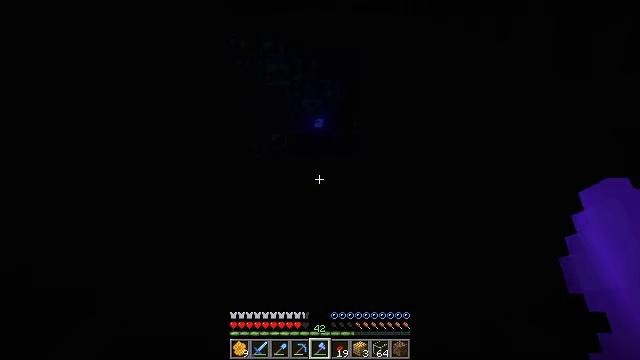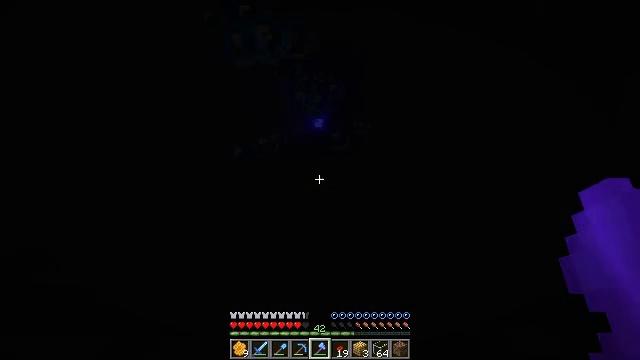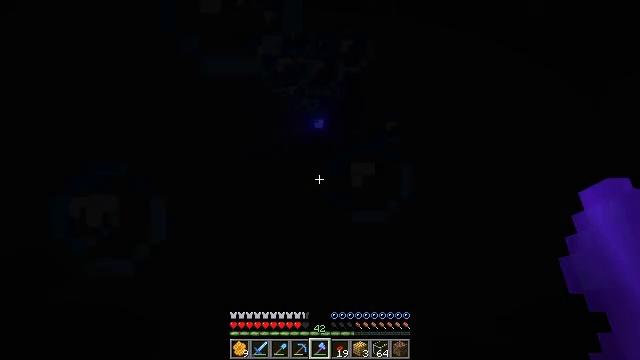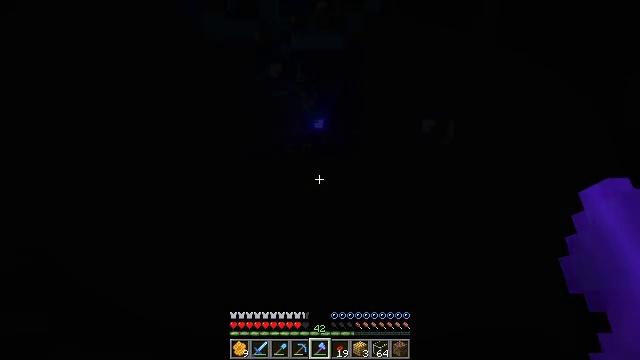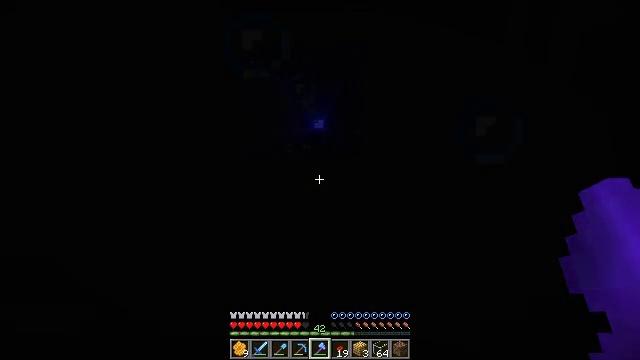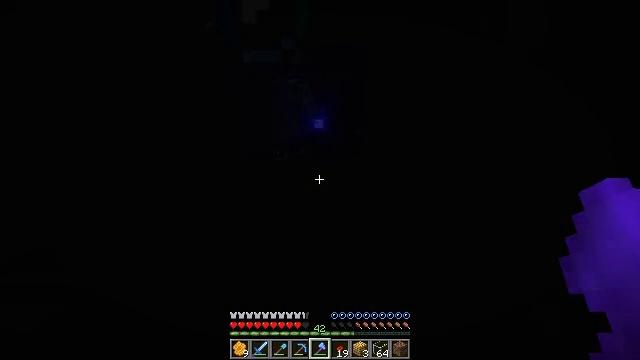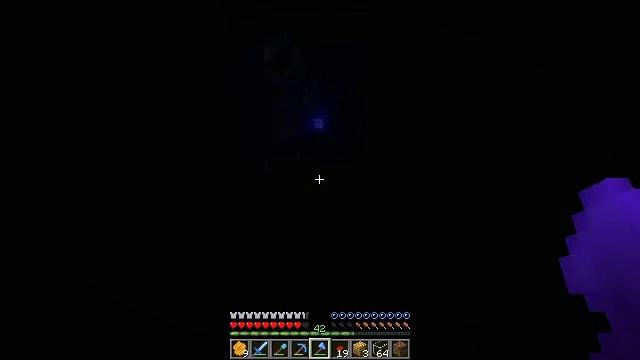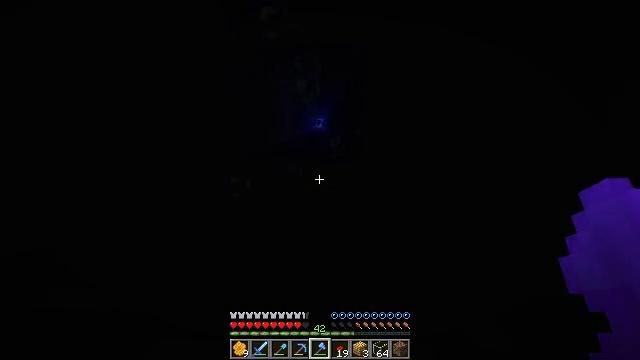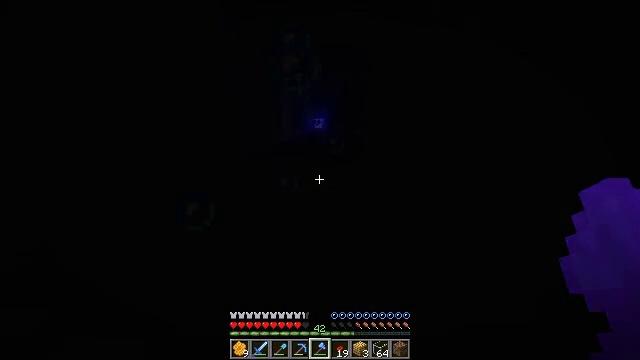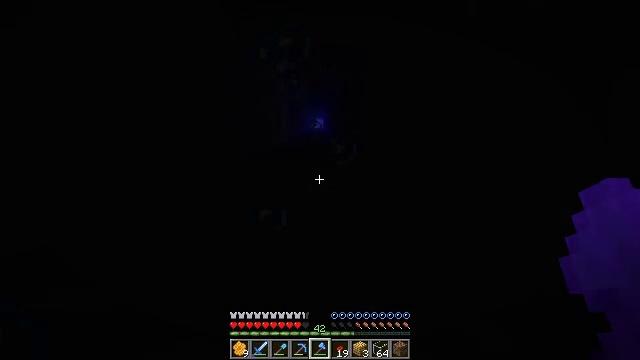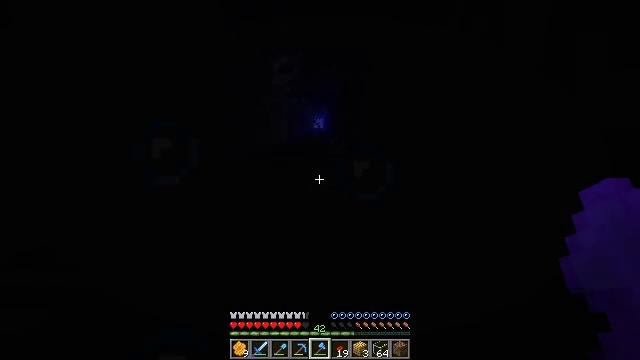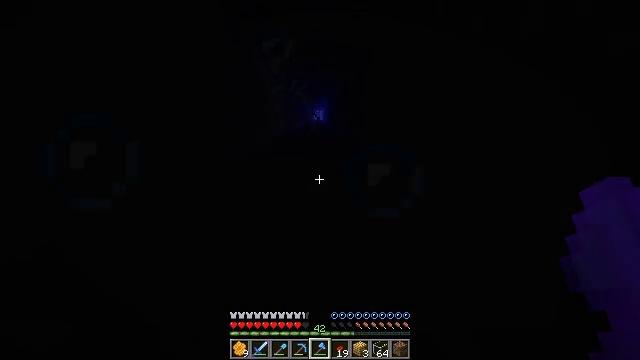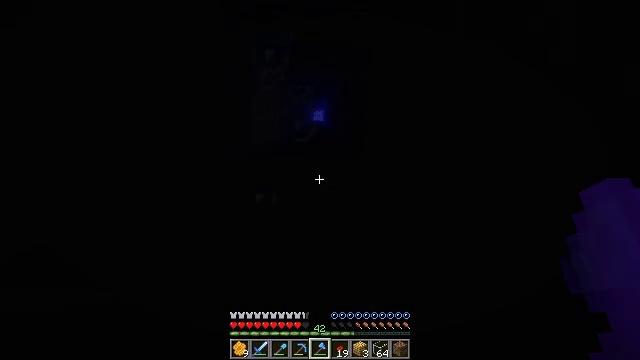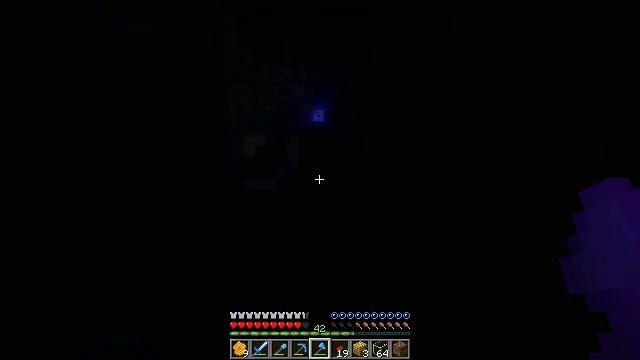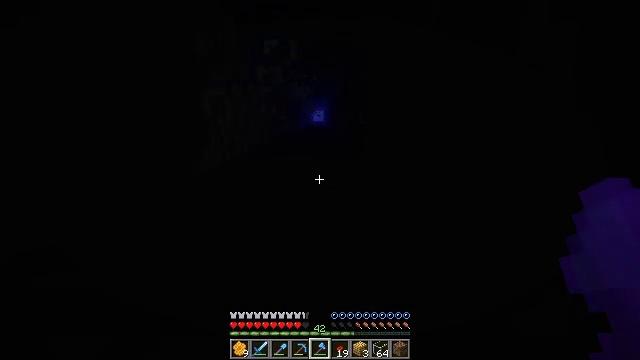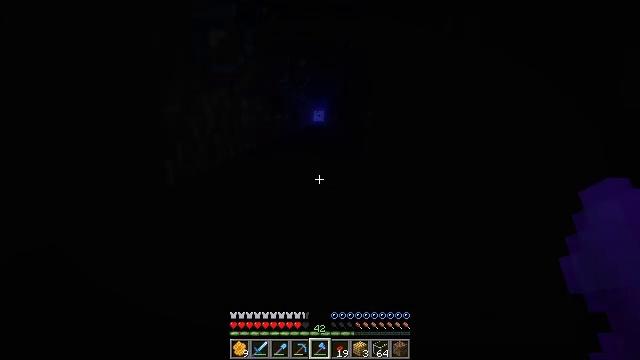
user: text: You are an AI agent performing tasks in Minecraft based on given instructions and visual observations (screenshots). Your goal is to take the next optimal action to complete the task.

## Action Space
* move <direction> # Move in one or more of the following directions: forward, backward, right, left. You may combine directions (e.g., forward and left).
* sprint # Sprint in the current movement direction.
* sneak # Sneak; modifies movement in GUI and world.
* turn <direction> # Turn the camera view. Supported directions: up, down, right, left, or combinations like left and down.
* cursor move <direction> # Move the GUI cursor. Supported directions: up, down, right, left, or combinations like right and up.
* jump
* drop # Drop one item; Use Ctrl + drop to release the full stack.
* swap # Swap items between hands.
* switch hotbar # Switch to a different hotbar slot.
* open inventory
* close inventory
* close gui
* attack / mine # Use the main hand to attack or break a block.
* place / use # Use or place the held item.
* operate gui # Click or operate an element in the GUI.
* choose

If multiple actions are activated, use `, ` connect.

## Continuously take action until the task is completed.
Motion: motion action
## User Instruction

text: Break the poppy plant.
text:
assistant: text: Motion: move forward, sprint, attack / mine, jump
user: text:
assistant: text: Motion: move forward, sprint, attack / mine, jump
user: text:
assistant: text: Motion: move forward, sprint, attack / mine, jump
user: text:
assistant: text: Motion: move forward, attack / mine, jump
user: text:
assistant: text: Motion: move forward, attack / mine, jump
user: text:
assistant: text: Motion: move forward, attack / mine, jump
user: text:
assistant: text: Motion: move forward, sprint, attack / mine, jump
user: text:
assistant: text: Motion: move forward, sprint, attack / mine, jump
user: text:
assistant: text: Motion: move forward, sprint, attack / mine, jump
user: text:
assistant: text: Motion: move forward, sprint, attack / mine, jump
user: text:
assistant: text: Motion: move forward, turn down, attack / mine, jump
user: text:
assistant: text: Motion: move forward, attack / mine, jump
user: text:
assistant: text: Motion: move forward, attack / mine, jump
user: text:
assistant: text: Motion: move forward, attack / mine, jump
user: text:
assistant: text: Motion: move forward, sprint, attack / mine, jump
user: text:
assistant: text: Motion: move forward, sprint, attack / mine, jump
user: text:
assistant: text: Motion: move forward, sprint, attack / mine, jump
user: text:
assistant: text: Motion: move forward, sprint, attack / mine, jump
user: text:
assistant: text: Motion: move forward, turn up, attack / mine, jump
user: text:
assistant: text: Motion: move forward, attack / mine, jump
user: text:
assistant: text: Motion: move forward, attack / mine, jump
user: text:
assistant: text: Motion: move forward, sprint, attack / mine, jump
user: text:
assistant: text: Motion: move forward, sprint, attack / mine, jump
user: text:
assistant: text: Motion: move forward, sprint, attack / mine, jump
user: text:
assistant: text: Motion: move forward, sprint, attack / mine, jump
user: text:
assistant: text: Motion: move forward, attack / mine, jump
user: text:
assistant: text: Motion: move forward, attack / mine, jump
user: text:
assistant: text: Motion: move forward, attack / mine, jump
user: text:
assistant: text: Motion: move forward, attack / mine, jump
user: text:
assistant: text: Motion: move forward, attack / mine, jump